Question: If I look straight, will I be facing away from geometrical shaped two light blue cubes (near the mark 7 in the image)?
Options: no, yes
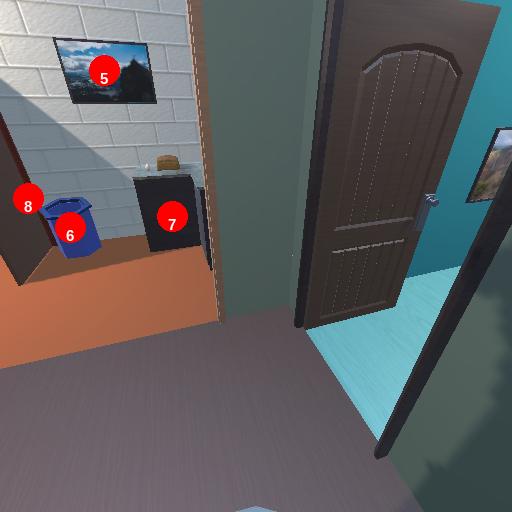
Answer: no